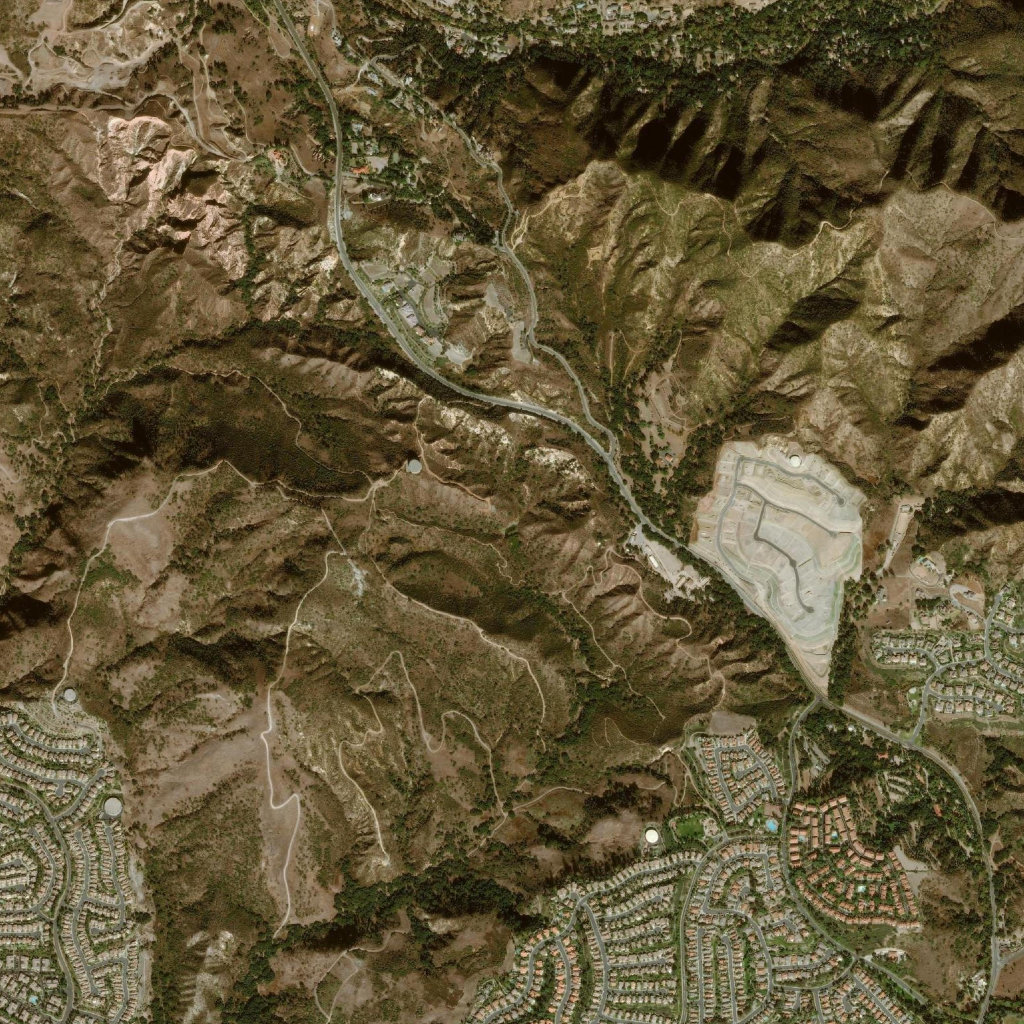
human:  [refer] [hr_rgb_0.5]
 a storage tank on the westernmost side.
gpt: <box>[[5, 67, 7, 68, 0]]</box>